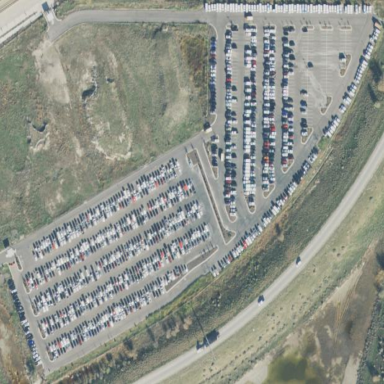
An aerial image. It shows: Parking area with asphalt surface. It is designated for bus park and ride.